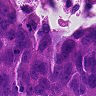
Metastatic tissue present: yes